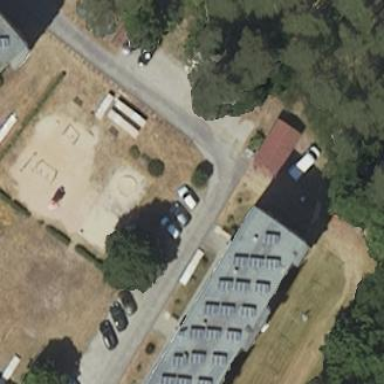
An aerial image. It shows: Playground area for leisure activities on the land.